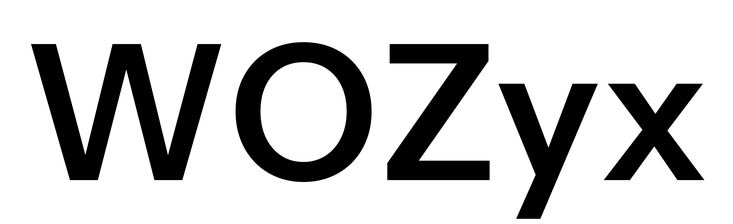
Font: InstrumentSans_SemiBold